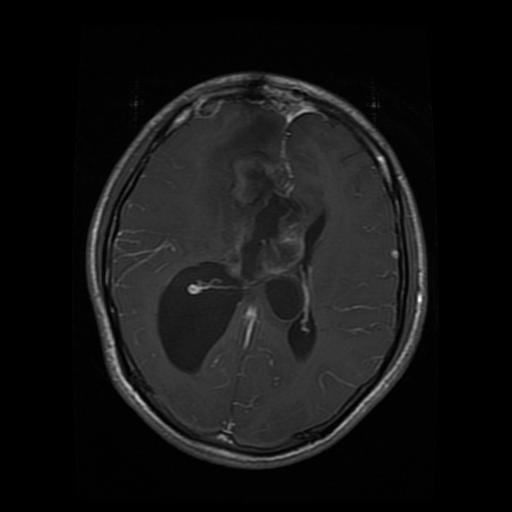
Label: glioma